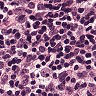
Metastatic tissue present: no